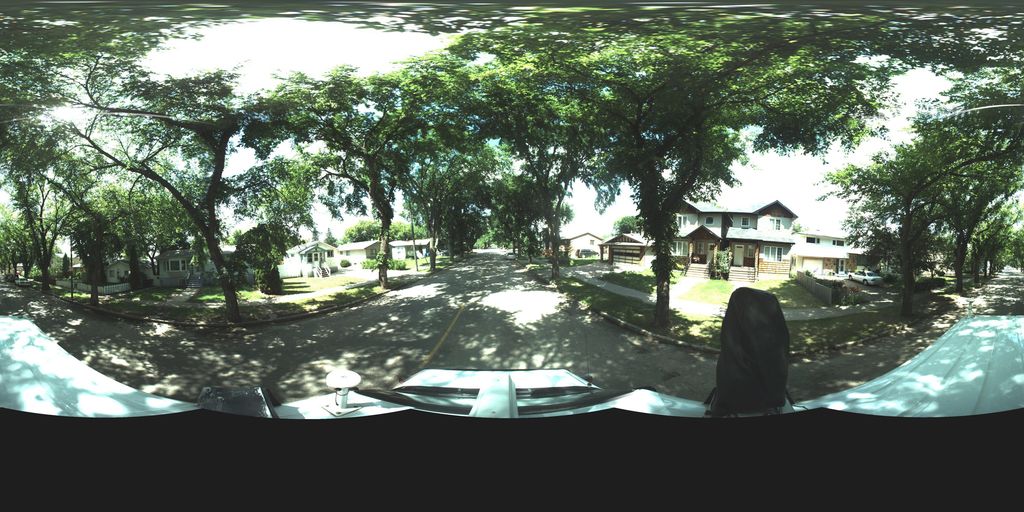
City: saskatoon